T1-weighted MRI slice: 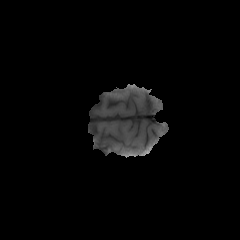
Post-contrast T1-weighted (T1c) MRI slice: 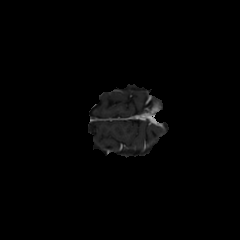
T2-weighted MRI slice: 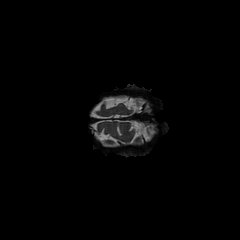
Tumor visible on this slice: no